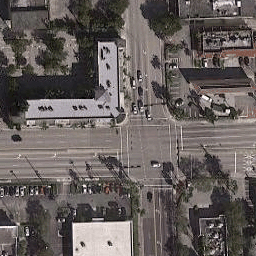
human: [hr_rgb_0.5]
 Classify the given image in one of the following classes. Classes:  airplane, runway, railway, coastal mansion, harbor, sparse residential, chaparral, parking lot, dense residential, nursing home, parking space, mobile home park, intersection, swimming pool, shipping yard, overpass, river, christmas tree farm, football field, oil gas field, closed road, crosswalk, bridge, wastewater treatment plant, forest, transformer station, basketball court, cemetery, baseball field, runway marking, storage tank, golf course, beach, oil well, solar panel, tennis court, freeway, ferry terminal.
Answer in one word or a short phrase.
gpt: intersection